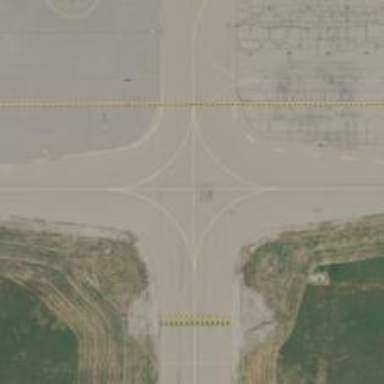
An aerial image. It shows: Image of taxiway at airport.